Question: I am trying to deploy a CMS application on Heroku. But when I try
'''
git push heroku master
'''
I am getting the following errors.
'''
Counting objects: 2841, done.
Delta compression using up to 4 threads.
Compressing objects: 100% (2775/2775), done.
Writing objects: 100% (2841/2841), 13.35 MiB | 497.00 KiB/s, done.
Total 2841 (delta 917), reused 0 (delta 0)
remote: Compressing source files... done.
remote: Building source:
remote:
remote: -----> Python app detected
remote: -----> Installing python-3.6.6
remote: -----> Installing pip
remote: -----> Installing requirements with pip
remote: Collecting pkg-resources==0.0.0 (from -r /tmp/build_2e9a3f2d21d5a1b3c5ab348811182510/requirements.txt (line 1))
remote: Could not find a version that satisfies the requirement pkg-resources==0.0.0 (from -r /tmp/build_2e9a3f2d21d5a1b3c5ab348811182510/requirements.txt (line 1)) (from versions: )
remote: No matching distribution found for pkg-resources==0.0.0 (from -r /tmp/build_2e9a3f2d21d5a1b3c5ab348811182510/requirements.txt (line 1))
remote: ! Push rejected, failed to compile Python app.
remote:
remote: ! Push failed
remote: Verifying deploy...
remote:
remote: ! Push rejected to peaceful-olympic-84671.
remote:
To https://git.heroku.com/peaceful-olympic-84671.git
! [remote rejected] master -> master (pre-receive hook declined)
error: failed to push some refs to 'https://git.heroku.com/peaceful-olympic-84671.git'
'''
I have already seen many answers to this same question on stack overflow but none of the answers is working for me. Please help.
Update: Removing the 'pkg-resources' from 'requirements.txt' helped. But the application isn't being displayed. It says application errors, check your logs for details.

This is my log file in Heroku.
'''
2018-07-04T13:19:20.003057+00:00 heroku[web.1]: Starting process with command 'gunicorn zoomtail.wsgi --log-file -'
2018-07-04T13:19:22.351320+00:00 heroku[web.1]: State changed from starting to crashed
2018-07-04T13:19:22.264506+00:00 app[web.1]: bash: gunicorn: command not found
2018-07-04T13:19:22.329998+00:00 heroku[web.1]: Process exited with status 127
2018-07-04T15:49:08.058951+00:00 heroku[router]: at=error code=H10 desc="App crashed" method=GET path="/" host=peaceful-olympic-84671.herokuapp.com request_id=b22e6349-7456-4bfe-bb40-7be7b285e027 fwd="106.206.63.203" dyno= connect= service= status=503 bytes= protocol=https
2018-07-04T15:49:08.609553+00:00 heroku[router]: at=error code=H10 desc="App crashed" method=GET path="/favicon.ico" host=peaceful-olympic-84671.herokuapp.com request_id=cb458cf7-fd71-4342-a3be-e46f258b6072 fwd="106.206.63.203" dyno= connect= service= status=503 bytes= protocol=https
2018-07-04T15:49:44.078076+00:00 heroku[router]: at=error code=H10 desc="App crashed" method=GET path="/" host=peaceful-olympic-84671.herokuapp.com request_id=a3d03045-0204-44e4-9739-afeaa95eb1d0 fwd="106.206.63.203" dyno= connect= service= status=503 bytes= protocol=https
2018-07-04T15:49:45.057346+00:00 heroku[router]: at=error code=H10 desc="App crashed" method=GET path="/favicon.ico" host=peaceful-olympic-84671.herokuapp.com request_id=dde12264-b1a6-4394-8427-4f431a292a6c fwd="106.206.63.203" dyno= connect= service= status=503 bytes= protocol=https
2018-07-04T15:52:41.870237+00:00 heroku[router]: at=error code=H10 desc="App crashed" method=GET path="/" host=peaceful-olympic-84671.herokuapp.com request_id=95caff68-1fc2-4767-a835-e3e51fb867a8 fwd="106.206.63.203" dyno= connect= service= status=503 bytes= protocol=https
2018-07-04T15:52:42.608603+00:00 heroku[router]: at=error code=H10 desc="App crashed" method=GET path="/favicon.ico" host=peaceful-olympic-84671.herokuapp.com request_id=7b5ad55a-8c59-4c92-8480-a9ed11572306 fwd="106.206.63.203" dyno= connect= service= status=503 bytes= protocol=https
'''
I cannot make sense of the error. Please help.
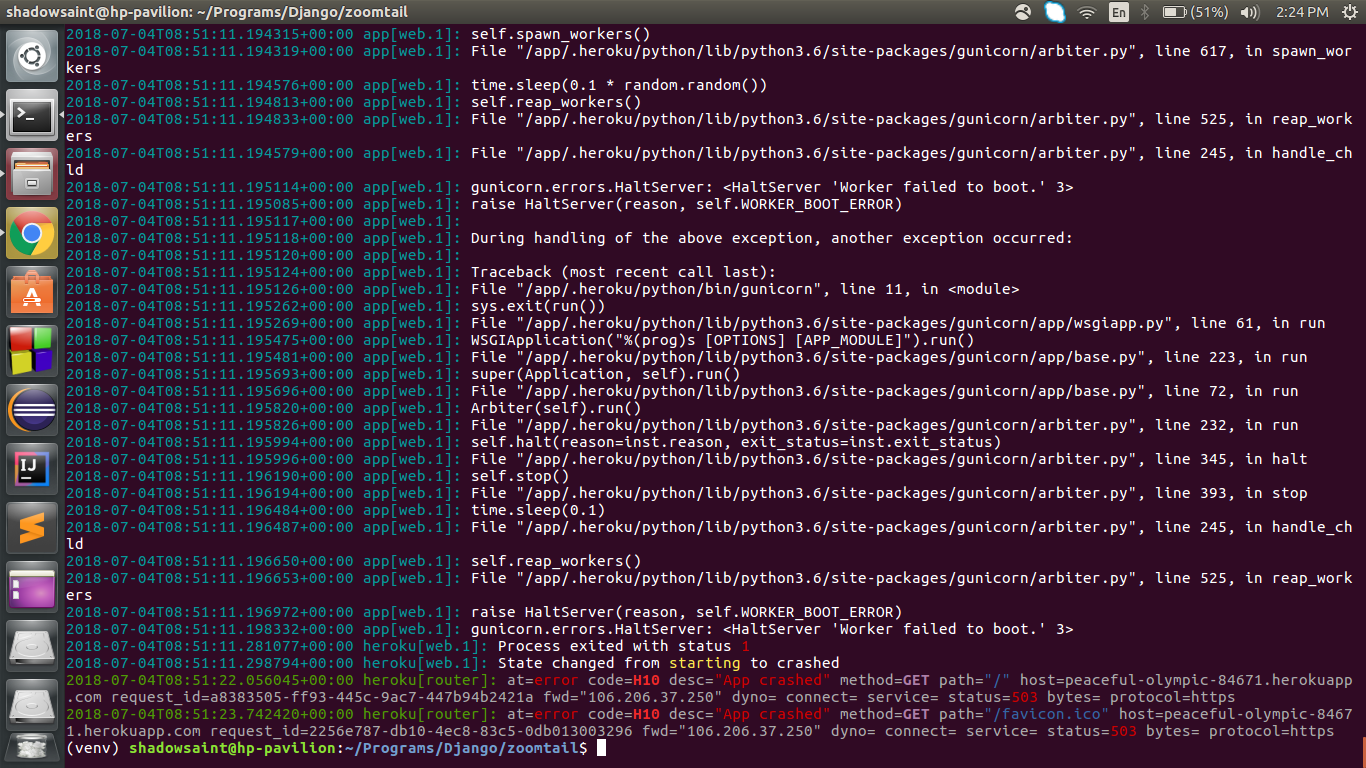
Answer: Remove Following line from 'requirements.txt' before push to heroku.
'''
pkg-resources==0.0.0
'''